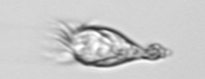
Label: Paratontonia_gracillima